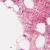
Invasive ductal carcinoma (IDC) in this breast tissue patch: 0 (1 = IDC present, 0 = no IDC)